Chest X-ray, PA view. Patient: 29 years old, sex F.
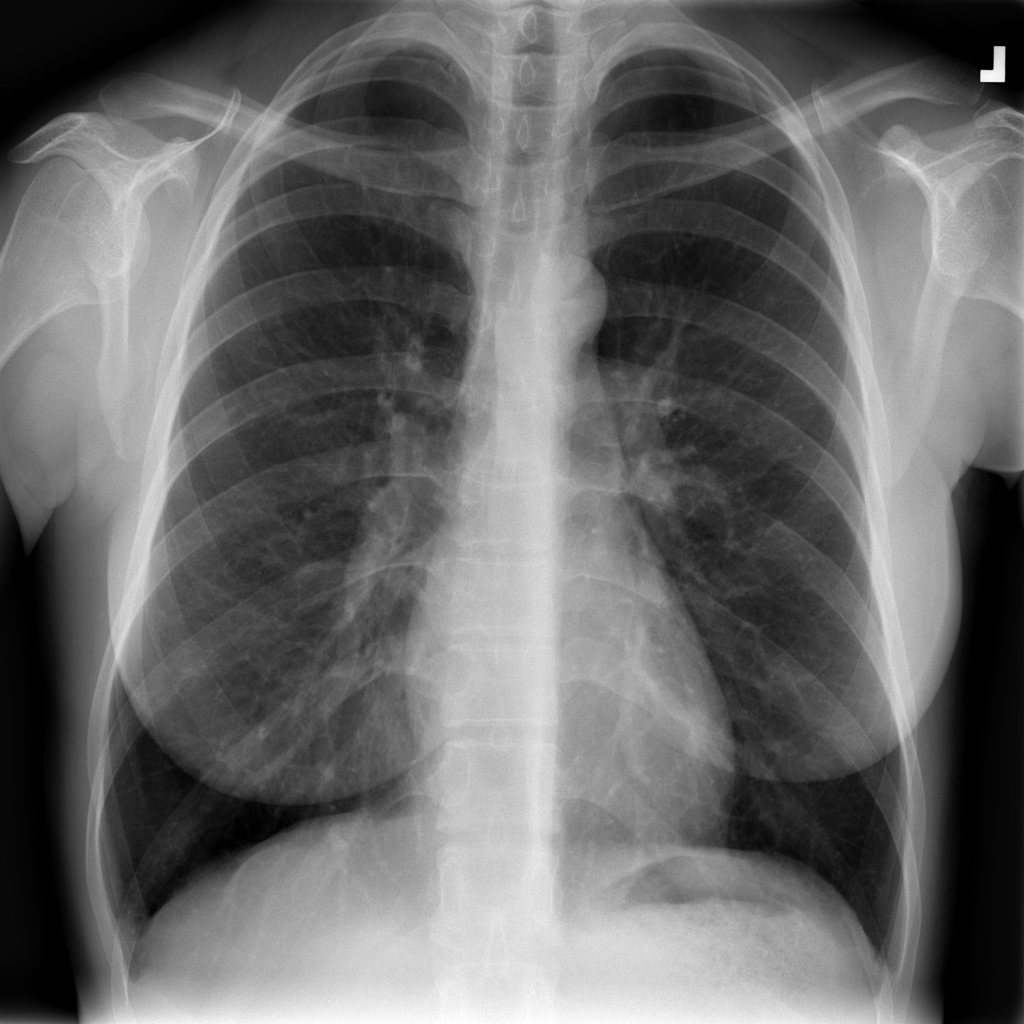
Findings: No Finding